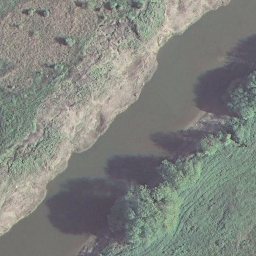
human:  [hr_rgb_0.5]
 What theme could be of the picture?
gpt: river